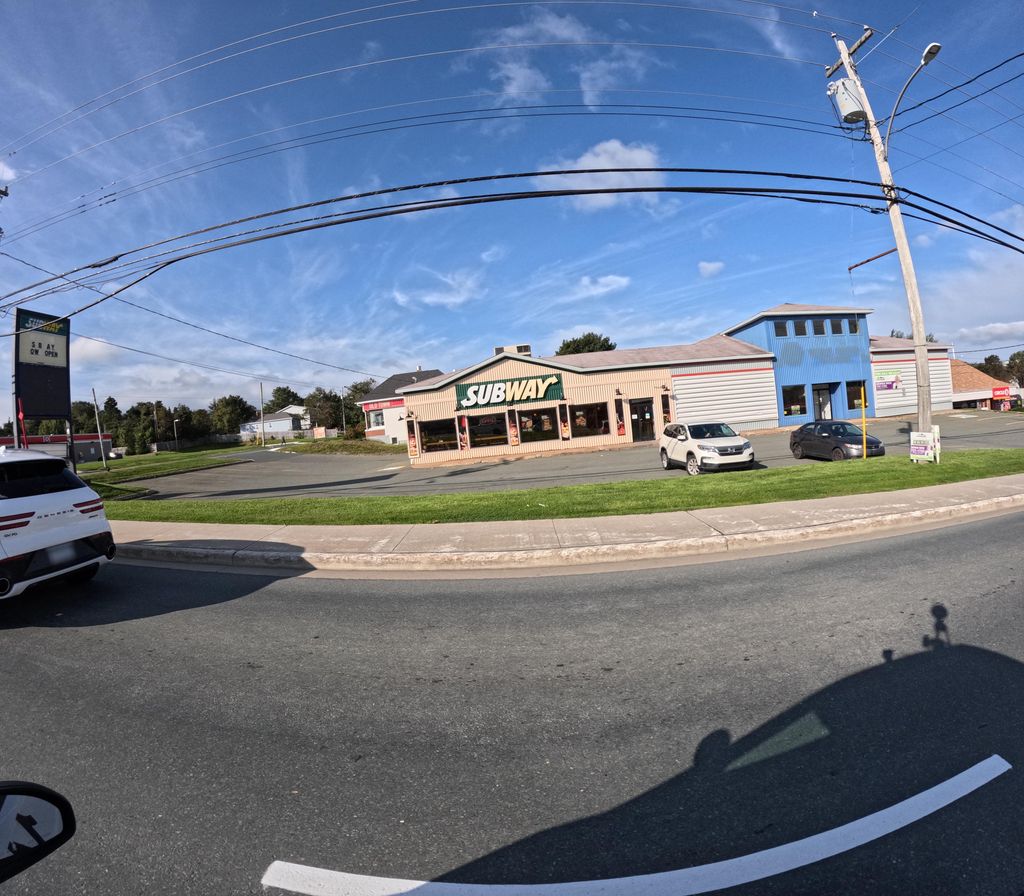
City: st_johns